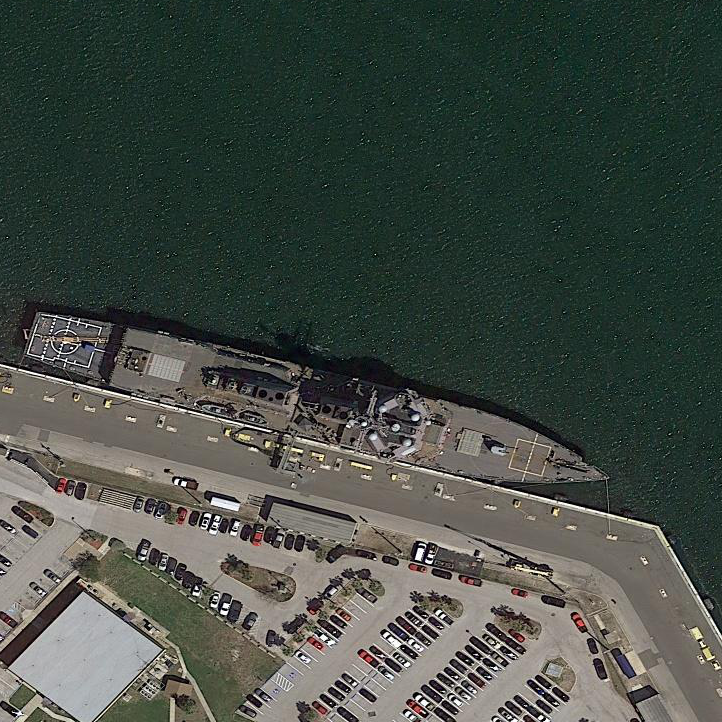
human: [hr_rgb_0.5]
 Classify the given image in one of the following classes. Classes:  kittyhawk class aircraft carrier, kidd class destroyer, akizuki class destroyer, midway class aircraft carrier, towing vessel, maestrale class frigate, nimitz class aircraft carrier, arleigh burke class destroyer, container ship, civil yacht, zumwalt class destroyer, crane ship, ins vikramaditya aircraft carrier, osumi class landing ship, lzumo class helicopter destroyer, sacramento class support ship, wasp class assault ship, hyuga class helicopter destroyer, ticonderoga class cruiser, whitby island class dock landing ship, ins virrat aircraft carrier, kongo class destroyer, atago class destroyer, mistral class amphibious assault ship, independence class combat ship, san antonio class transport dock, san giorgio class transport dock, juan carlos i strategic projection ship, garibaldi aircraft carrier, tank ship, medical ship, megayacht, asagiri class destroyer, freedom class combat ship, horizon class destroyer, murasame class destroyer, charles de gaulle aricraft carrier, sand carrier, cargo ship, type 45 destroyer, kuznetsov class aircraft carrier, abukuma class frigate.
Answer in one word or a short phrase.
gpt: Arleigh Burke class destroyer